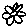
Label: flower